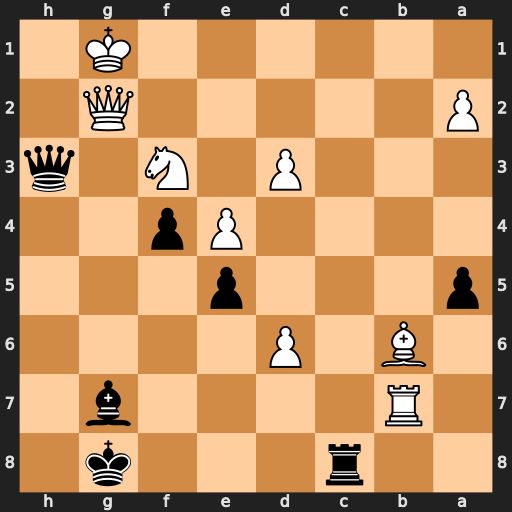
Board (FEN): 2r3k1/1R4b1/1B1P4/p3p3/4Pp2/3P1N1q/P5Q1/6K1
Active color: b
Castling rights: -
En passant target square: -
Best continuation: Rc1+ Ne1 Rxe1+